Question: I use this code to made a circle mask effect:
'''
CGContextRef context = CGBitmapContextCreate(NULL, self.bounds.size.width, self.bounds.size.height, 8, 4 * self.bounds.size.width, CGColorSpaceCreateDeviceRGB(), kCGImageAlphaPremultipliedFirst);
CGContextAddArc(context, 1024/2, 768/2, size, 0, 6.3, 0);
CGContextClosePath(context);
CGContextClip(context);
CGContextDrawImage(context, self.bounds, imageView.image.CGImage);
CGImageRef imageMasked = CGBitmapContextCreateImage(context);
CGContextRelease(context);
UIImage *newImage = [UIImage imageWithCGImage:imageMasked];
CGImageRelease(imageMasked);
[imageView setImage:newImage];
UIGraphicsEndImageContext();
'''
when i set 'size--',the circle zoom out with the value,but when i set 'size++'the circle no zoom in with the value.What is going on?

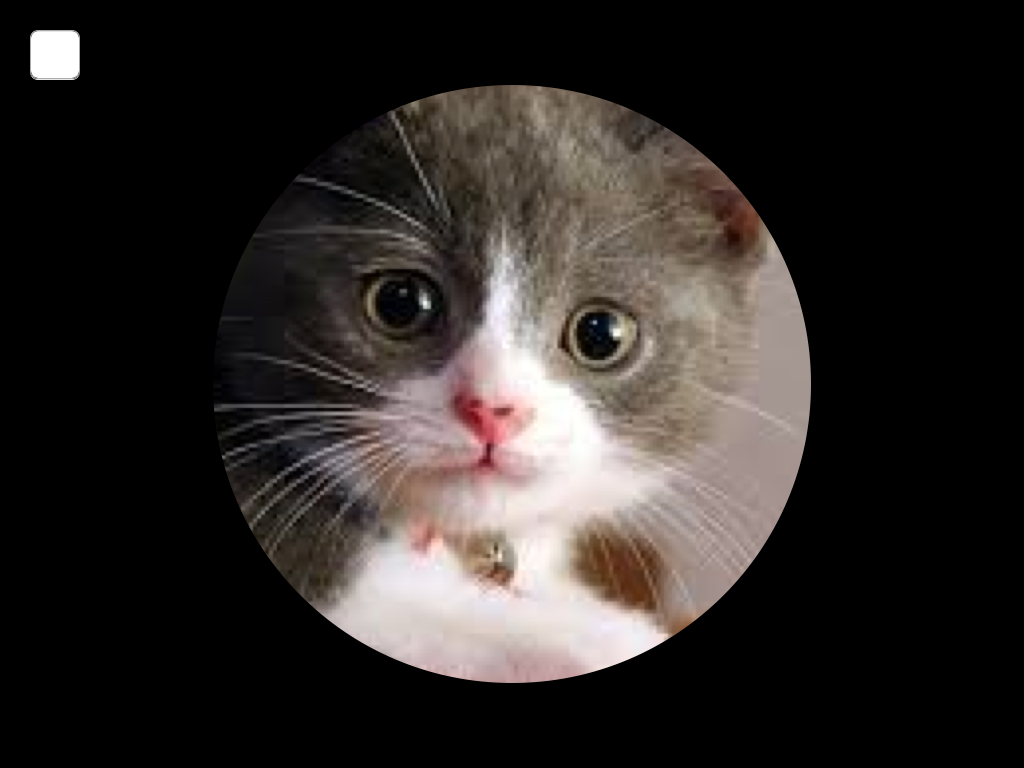
Answer: I think not setting the original image first is your problem.
I tested your code a little, and made it work two ways:
'''
- (IBAction)minus:(id)sender {
self.radius = @([self.radius floatValue]+10.0f);
[self redrawImage];
}
- (IBAction)plus:(id)sender {
self.radius = @([self.radius floatValue]-10.0f);
[self redrawImage];
}
-(void)redrawImage
{
//set the original image first
[_imageView setImage:[UIImage imageNamed:@"your image goes here"]];
CGFloat size = [self.radius floatValue];
CGContextRef context = CGBitmapContextCreate(NULL, self.view.bounds.size.width, self.view.bounds.size.height, 8, 4 * self.view.bounds.size.width, CGColorSpaceCreateDeviceRGB(), kCGImageAlphaPremultipliedFirst);
CGContextAddArc(context, 320/2, 460/2, size, 0, 2*M_PI, 0);
CGContextClosePath(context);
CGContextClip(context);
CGContextDrawImage(context, self.view.bounds, _imageView.image.CGImage);
CGImageRef imageMasked = CGBitmapContextCreateImage(context);
CGContextRelease(context);
UIImage *newImage = [UIImage imageWithCGImage:imageMasked];
CGImageRelease(imageMasked);
[_imageView setImage:newImage];
UIGraphicsEndImageContext();
}
'''
Also instead of setting 6.3, it's easier to use 2 * M_PI for the angle.